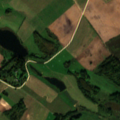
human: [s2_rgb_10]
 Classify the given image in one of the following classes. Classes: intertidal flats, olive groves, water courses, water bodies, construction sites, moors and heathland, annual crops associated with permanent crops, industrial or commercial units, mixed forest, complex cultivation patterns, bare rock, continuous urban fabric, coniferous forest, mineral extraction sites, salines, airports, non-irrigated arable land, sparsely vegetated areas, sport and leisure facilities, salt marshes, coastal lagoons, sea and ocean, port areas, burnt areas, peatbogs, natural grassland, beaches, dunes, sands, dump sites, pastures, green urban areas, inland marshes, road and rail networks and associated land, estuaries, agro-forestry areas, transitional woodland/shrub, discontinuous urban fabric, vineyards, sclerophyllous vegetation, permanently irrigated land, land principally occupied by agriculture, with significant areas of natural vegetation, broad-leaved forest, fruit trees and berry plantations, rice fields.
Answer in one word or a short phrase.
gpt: non-irrigated arable land, complex cultivation patterns, land principally occupied by agriculture, with significant areas of natural vegetation